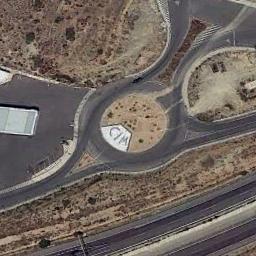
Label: roundabout